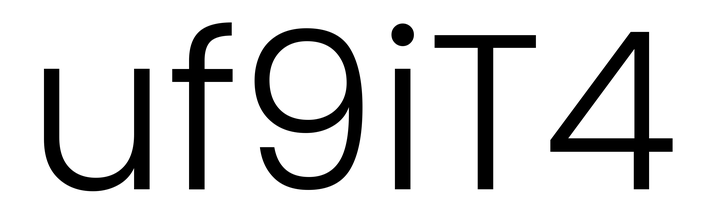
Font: Poppins-Light